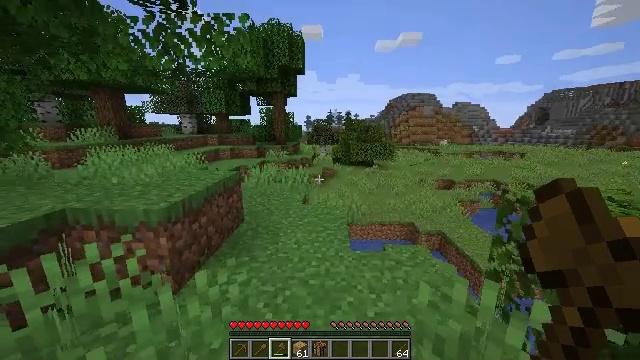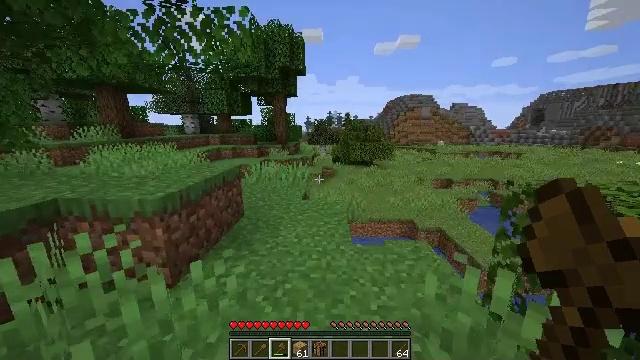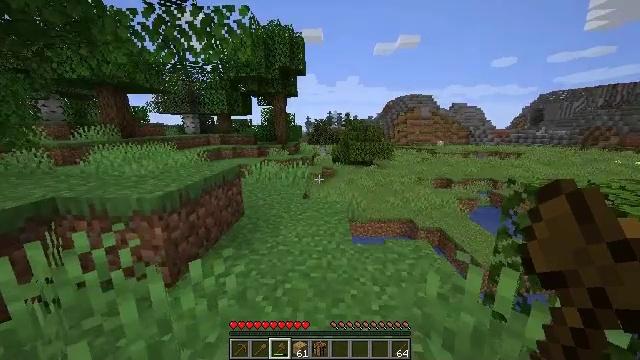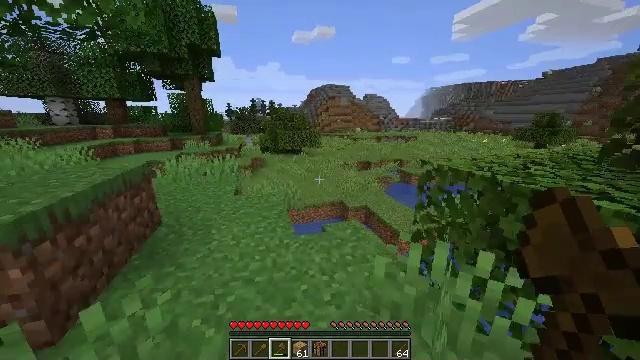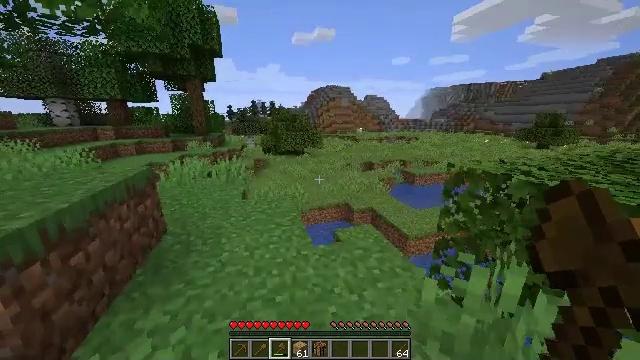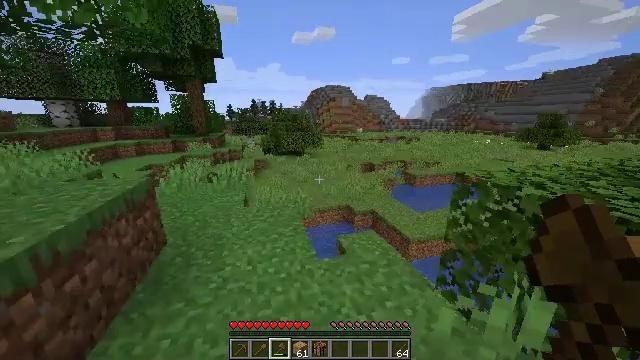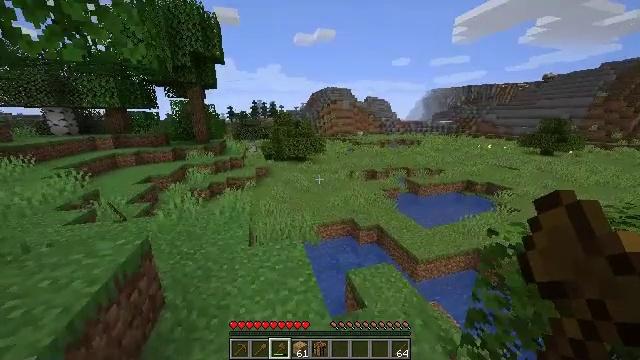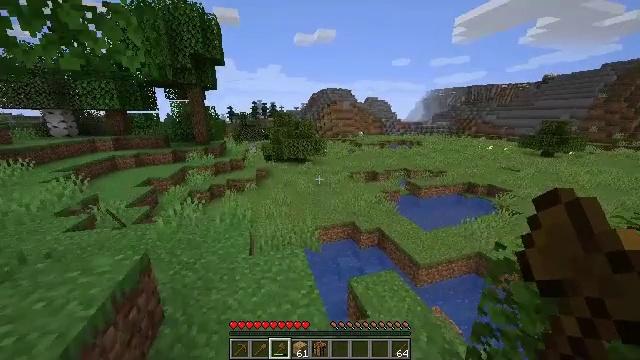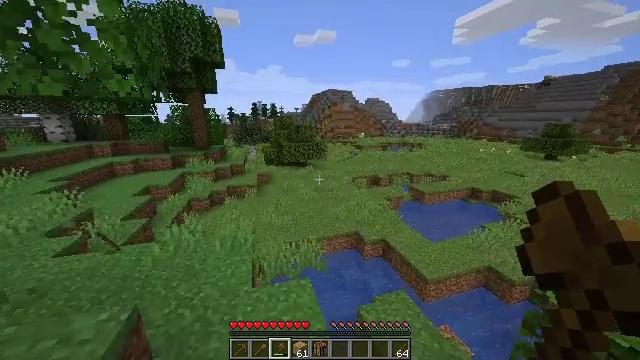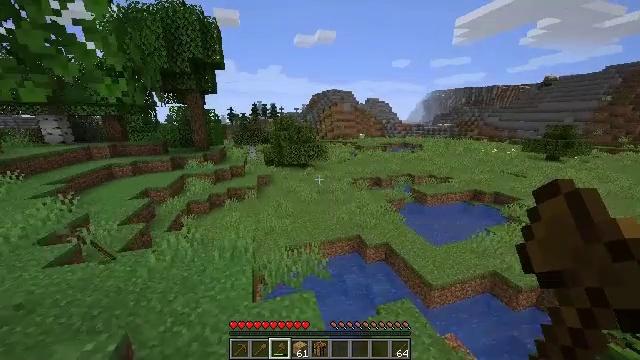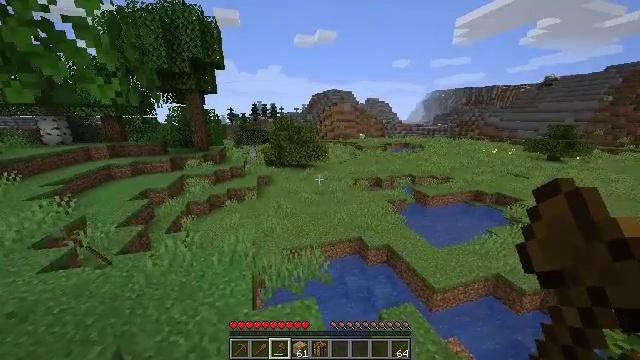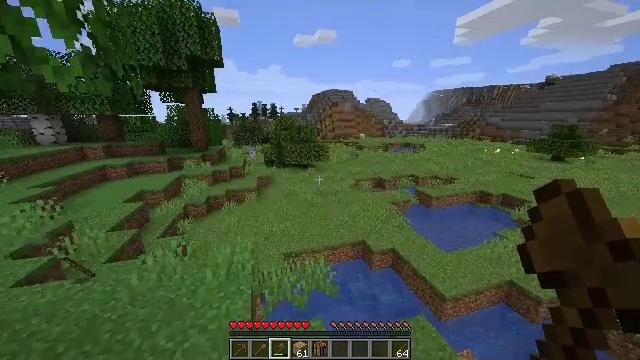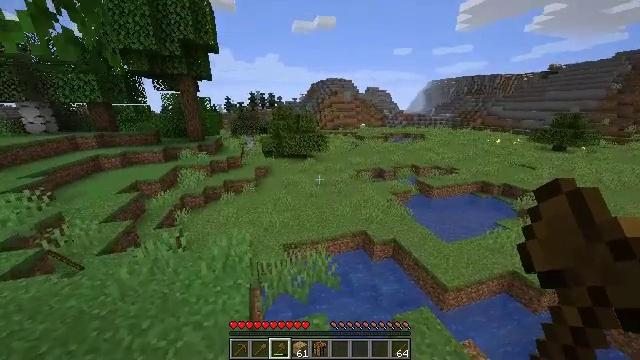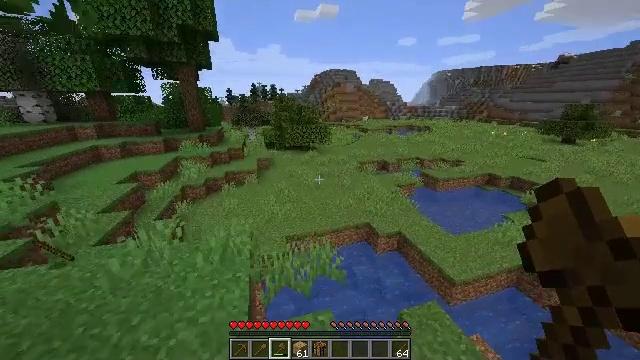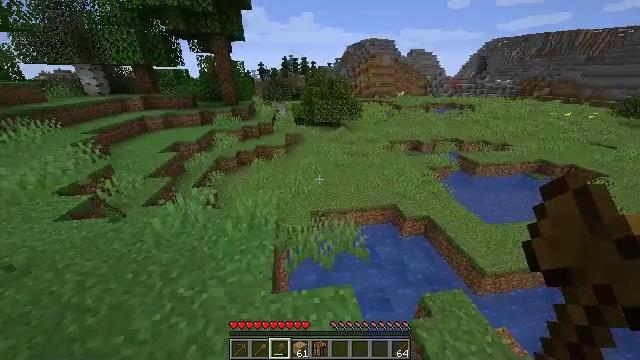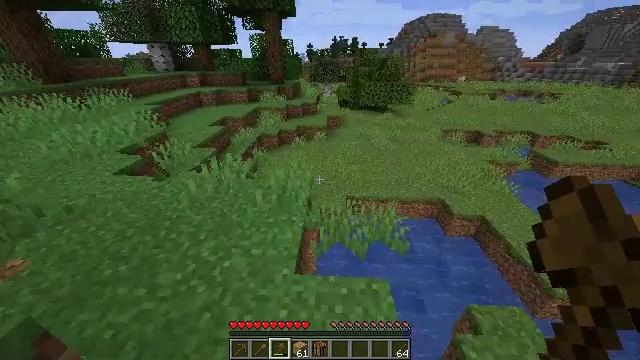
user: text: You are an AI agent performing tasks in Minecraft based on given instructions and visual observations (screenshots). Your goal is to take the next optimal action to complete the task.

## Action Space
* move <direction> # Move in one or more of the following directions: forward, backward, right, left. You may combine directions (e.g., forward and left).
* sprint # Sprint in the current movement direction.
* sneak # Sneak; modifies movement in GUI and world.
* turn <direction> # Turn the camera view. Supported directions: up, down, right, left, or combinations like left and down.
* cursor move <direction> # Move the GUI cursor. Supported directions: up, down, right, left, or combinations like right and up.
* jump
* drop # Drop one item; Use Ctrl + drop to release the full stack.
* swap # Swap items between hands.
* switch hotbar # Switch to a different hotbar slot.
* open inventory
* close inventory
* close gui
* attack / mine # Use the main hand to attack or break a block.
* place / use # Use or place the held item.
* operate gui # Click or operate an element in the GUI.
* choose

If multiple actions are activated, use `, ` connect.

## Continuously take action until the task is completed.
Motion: motion action
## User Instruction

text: Dig up the grass block for dirt.
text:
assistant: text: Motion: move forward and move left, sprint
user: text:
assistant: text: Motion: move forward and move left, sprint
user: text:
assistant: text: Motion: move forward and move left, sprint, turn right and down
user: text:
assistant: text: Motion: move forward and move left, sprint
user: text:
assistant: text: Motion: move forward and move left, sprint, jump
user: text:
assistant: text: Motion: move forward, jump
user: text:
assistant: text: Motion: move forward, sprint, jump
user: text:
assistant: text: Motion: move forward, sprint
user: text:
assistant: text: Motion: move forward, sprint
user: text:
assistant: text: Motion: move forward, sprint
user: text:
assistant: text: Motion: move forward, sprint
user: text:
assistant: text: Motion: move forward, sprint, turn down
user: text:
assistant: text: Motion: move forward, sprint, turn down
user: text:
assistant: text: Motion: move forward, sprint, turn left and down
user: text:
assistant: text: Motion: move forward and move left, sprint, turn left and down
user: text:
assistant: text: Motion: move forward and move left, sprint
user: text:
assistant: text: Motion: move forward and move left, sprint
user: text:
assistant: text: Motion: move forward and move left, sprint
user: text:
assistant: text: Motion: move forward and move left, sprint
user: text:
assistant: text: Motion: move forward, sprint, turn right
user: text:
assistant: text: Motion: move forward, sprint, turn right
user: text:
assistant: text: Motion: move forward, sprint, turn right and down
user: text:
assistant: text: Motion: move forward, sprint
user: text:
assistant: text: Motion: move forward, sprint
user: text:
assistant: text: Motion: move forward, sprint
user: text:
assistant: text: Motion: move forward, sprint
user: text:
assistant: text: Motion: move forward, sprint, turn left and up
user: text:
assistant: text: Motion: move forward, turn up
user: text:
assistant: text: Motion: move forward
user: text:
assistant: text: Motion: move forward